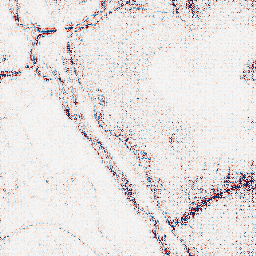
Category: wavelet
Decomposition family: wavelet_biorthogonal
Decomposition parameters: wavelet: bior2.4
level: 2
Upsampling method: regularized
Upsampling parameters: scale: 4
lambda_reg: 0.1
Upsampling scale: 4